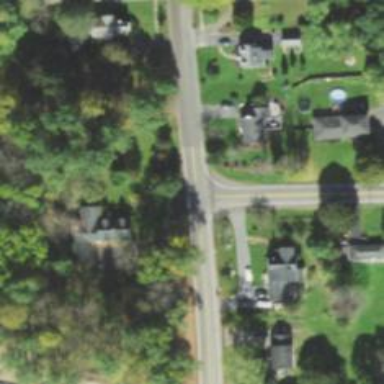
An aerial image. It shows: Road with stop sign.